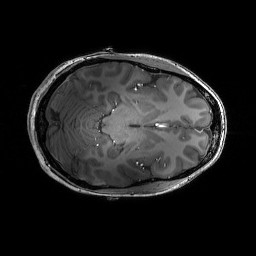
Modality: T1w
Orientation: axial
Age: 28
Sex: female
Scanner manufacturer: siemens
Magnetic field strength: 6.98 T
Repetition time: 2.37 s
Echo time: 0.00231 s